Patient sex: F
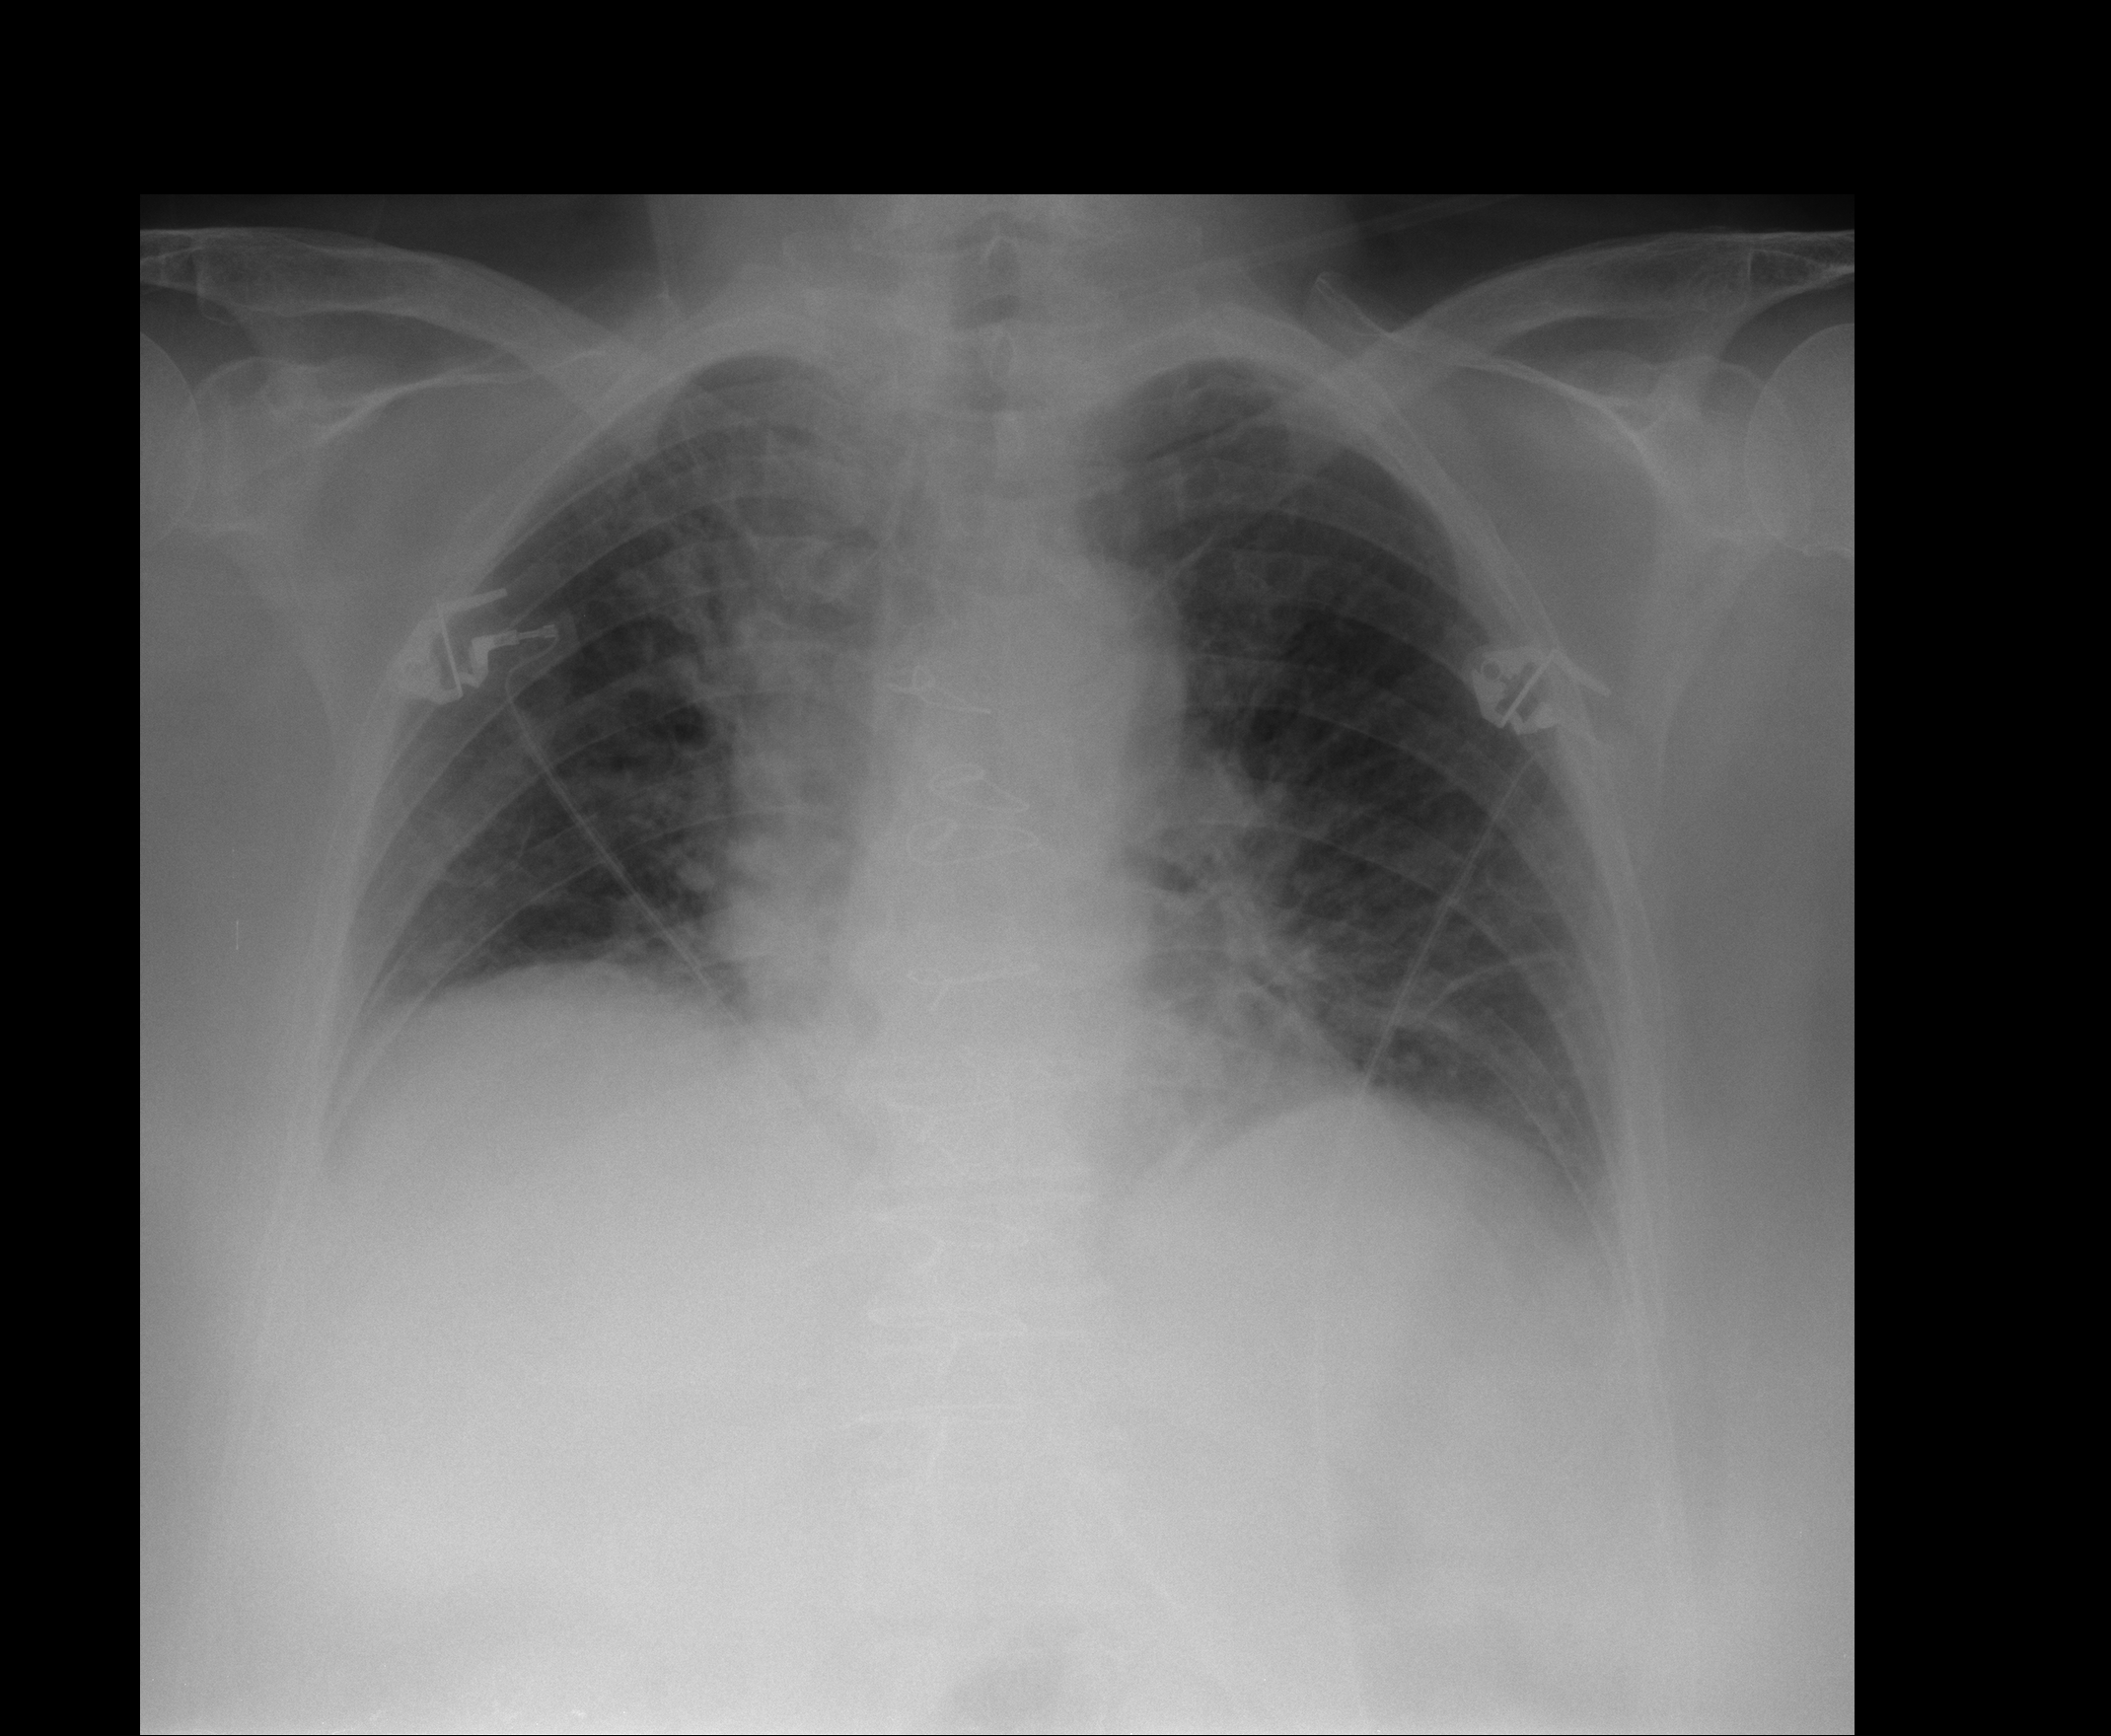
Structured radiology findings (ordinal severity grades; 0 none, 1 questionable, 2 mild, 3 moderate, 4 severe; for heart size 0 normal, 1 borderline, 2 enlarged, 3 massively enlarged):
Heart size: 2
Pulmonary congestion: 1
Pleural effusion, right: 0
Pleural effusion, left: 0
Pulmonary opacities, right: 0
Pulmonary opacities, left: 0
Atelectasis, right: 2
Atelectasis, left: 2